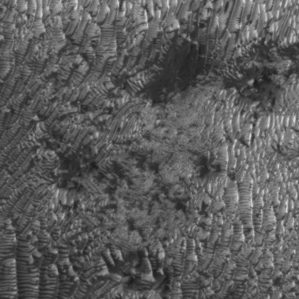
Label: frost